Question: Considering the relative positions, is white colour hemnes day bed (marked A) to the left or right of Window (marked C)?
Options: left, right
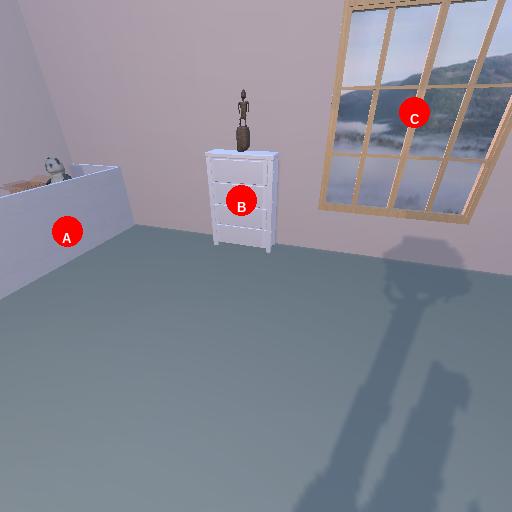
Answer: left